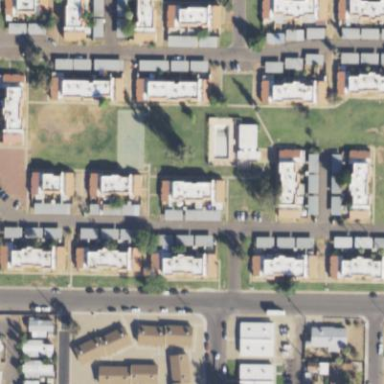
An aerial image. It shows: Residential area consisting of townhouses.